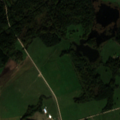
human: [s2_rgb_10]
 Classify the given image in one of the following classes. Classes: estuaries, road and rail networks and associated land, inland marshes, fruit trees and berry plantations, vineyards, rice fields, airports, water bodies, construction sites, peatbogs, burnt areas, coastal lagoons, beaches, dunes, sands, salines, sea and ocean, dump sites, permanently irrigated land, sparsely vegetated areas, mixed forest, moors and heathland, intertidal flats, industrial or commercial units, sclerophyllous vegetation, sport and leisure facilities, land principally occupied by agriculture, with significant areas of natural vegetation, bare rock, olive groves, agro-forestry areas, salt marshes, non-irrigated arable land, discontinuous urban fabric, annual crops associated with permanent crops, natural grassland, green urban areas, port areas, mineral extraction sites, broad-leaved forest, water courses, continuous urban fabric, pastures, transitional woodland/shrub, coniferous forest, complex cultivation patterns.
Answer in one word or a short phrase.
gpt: non-irrigated arable land, pastures, complex cultivation patterns, broad-leaved forest, coniferous forest